Field crop: tomato
Growth stage: 1
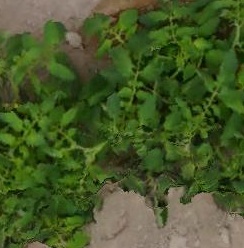
Species: tomato